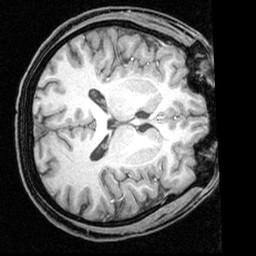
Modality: T1w
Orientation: axial
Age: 26
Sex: male